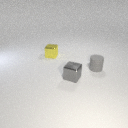
small gray rubber cylinder in front of small yellow metal cube